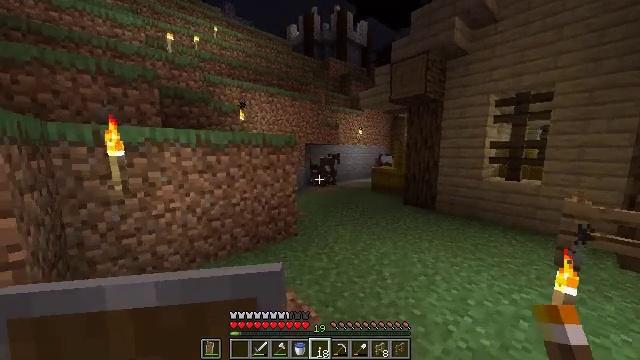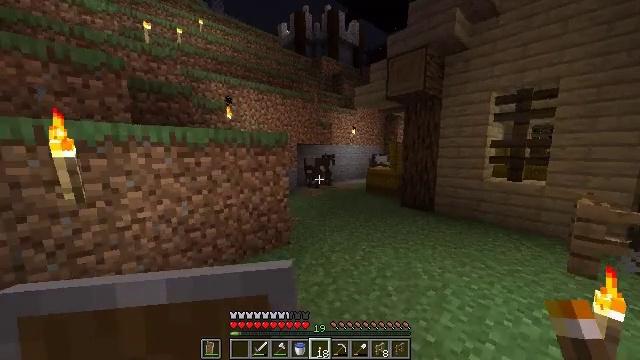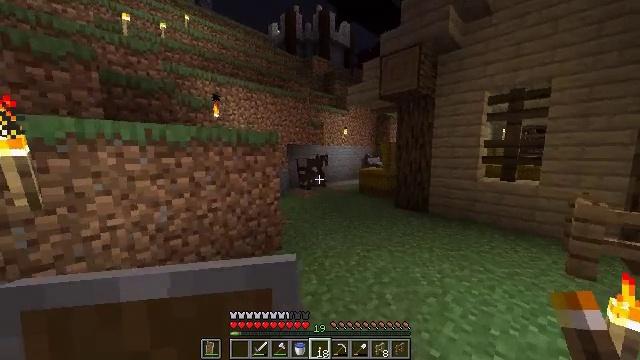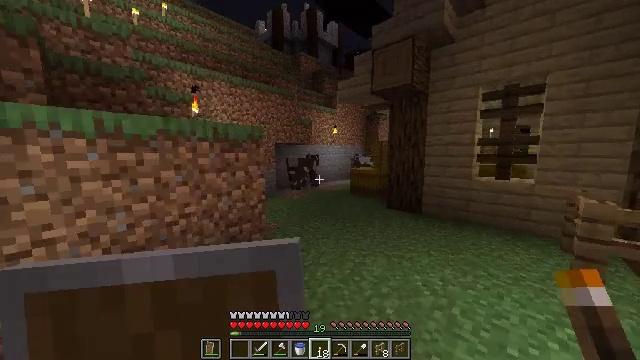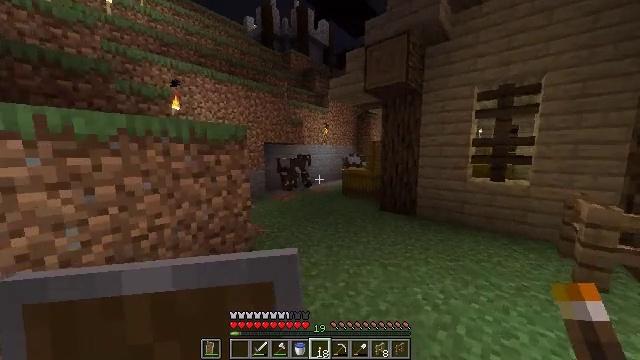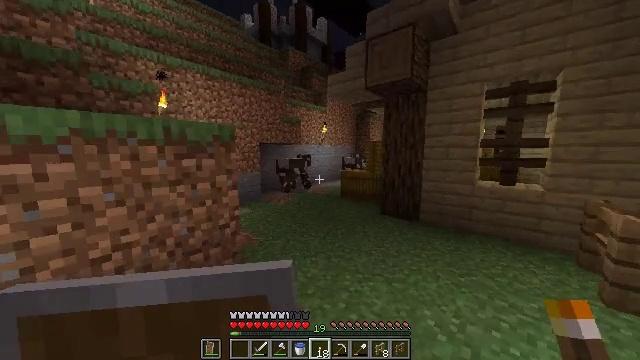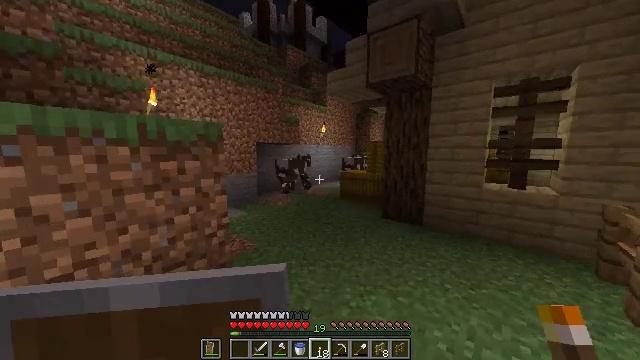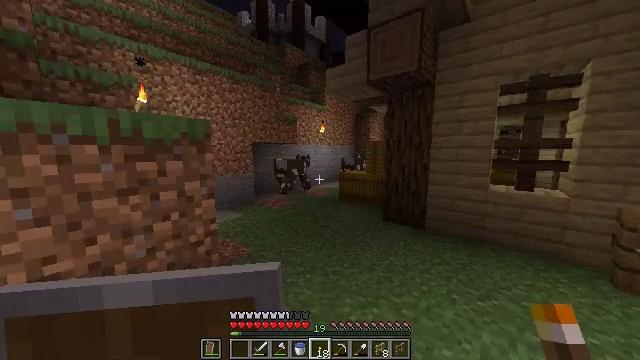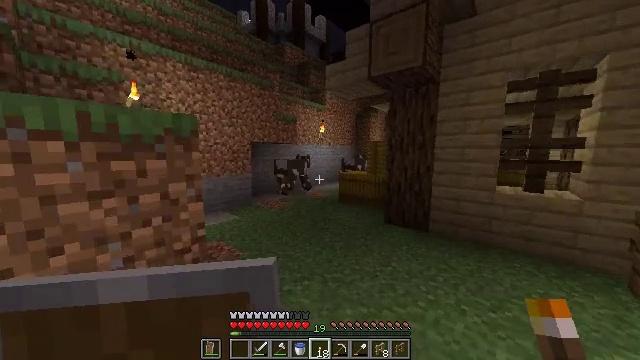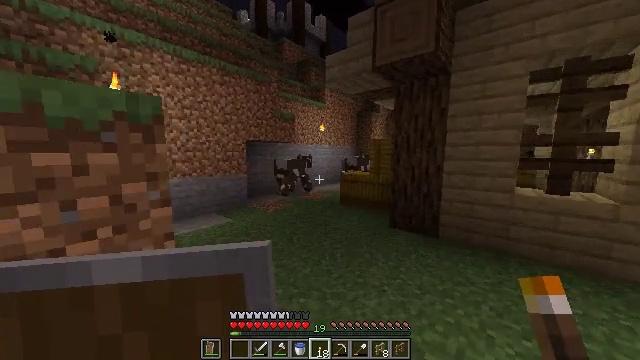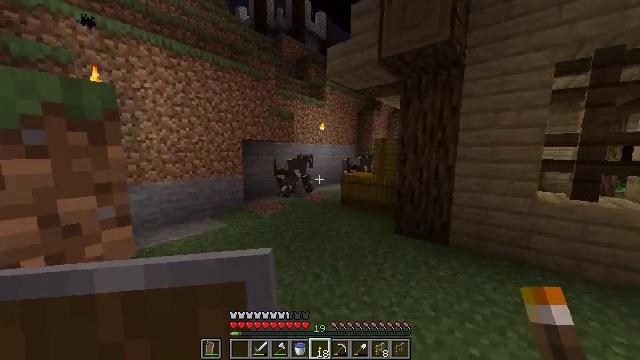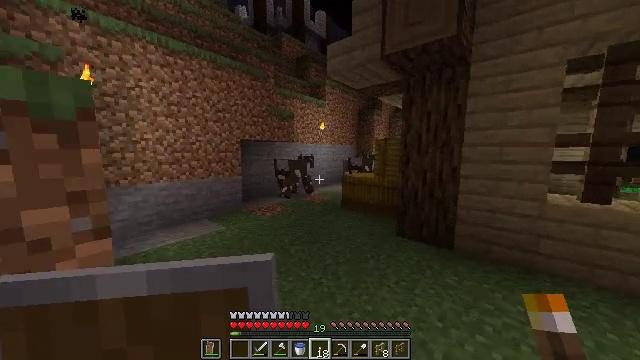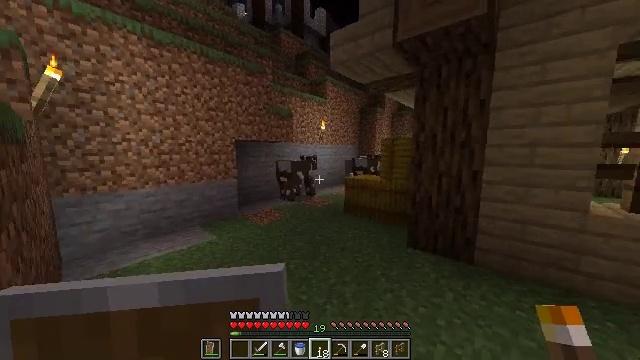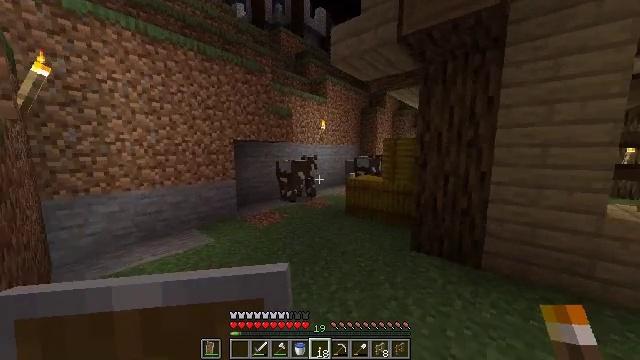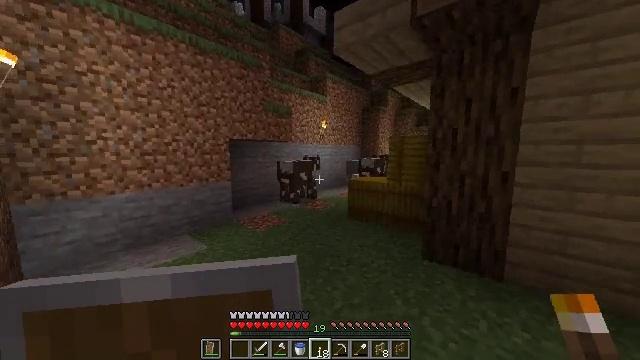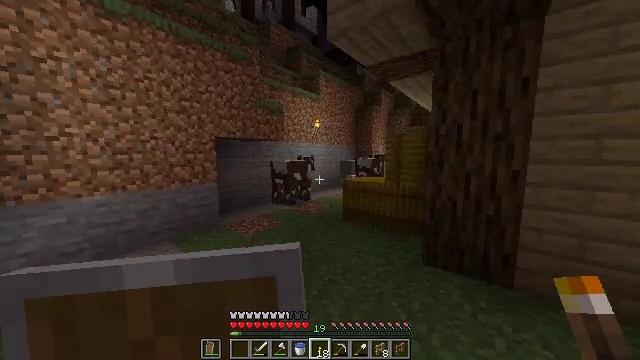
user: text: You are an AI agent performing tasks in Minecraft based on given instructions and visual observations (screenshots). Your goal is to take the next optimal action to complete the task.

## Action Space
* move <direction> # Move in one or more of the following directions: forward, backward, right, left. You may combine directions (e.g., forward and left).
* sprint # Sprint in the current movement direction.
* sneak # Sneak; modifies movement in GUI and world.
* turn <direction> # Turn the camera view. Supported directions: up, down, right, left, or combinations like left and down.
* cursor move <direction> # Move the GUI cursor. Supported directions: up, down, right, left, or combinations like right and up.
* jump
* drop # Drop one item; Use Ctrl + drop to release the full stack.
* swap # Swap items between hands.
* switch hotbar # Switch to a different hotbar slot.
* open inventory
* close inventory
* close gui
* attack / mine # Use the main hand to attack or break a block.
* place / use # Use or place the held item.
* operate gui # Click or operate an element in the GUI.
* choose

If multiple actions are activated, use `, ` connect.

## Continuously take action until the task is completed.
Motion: motion action
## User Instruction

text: Gather hay blocks from the farm.
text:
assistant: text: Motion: move forward, turn right
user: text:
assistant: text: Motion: move forward, turn right
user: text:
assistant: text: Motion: move forward, turn right
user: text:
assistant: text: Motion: move forward, turn right
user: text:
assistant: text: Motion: move forward
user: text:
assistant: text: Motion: move forward
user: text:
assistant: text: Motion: move forward
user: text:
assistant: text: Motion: move forward
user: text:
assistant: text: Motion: move forward
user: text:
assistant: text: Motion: move forward
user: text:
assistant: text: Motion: move forward
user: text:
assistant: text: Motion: move forward
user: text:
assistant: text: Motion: move forward
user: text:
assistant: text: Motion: move forward
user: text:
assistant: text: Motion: move forward, turn right
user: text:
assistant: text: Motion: move forward and move left, turn right
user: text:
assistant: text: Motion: move forward and move left, turn right and down
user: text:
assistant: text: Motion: move forward and move left, turn right and down
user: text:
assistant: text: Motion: move forward and move left, turn right and down
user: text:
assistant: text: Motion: move forward and move left, turn right
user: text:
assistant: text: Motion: move forward and move left, turn right
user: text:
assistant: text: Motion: move forward and move left
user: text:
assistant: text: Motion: move forward and move left, turn right
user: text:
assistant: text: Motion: turn right
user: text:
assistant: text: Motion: turn right
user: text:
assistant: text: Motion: turn right
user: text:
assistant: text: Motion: turn right
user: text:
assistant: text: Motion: turn right
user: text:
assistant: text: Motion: move left, turn right
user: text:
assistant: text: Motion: move left, turn right